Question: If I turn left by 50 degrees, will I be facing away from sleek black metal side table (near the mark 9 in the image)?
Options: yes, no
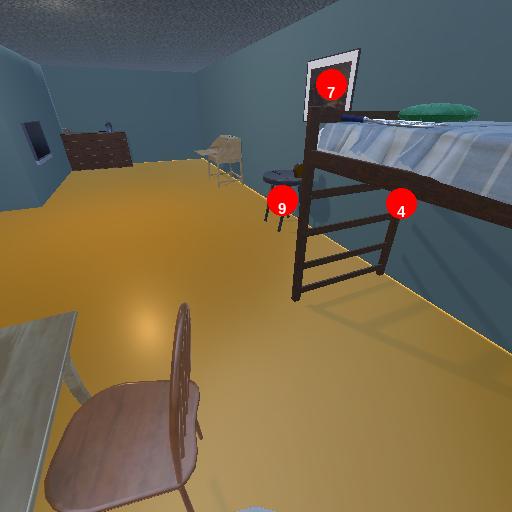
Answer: yes